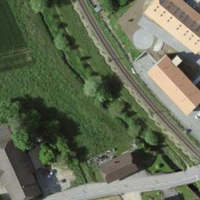
EUNIS habitat code: 55
Species observed at this site:
Fagus sylvatica